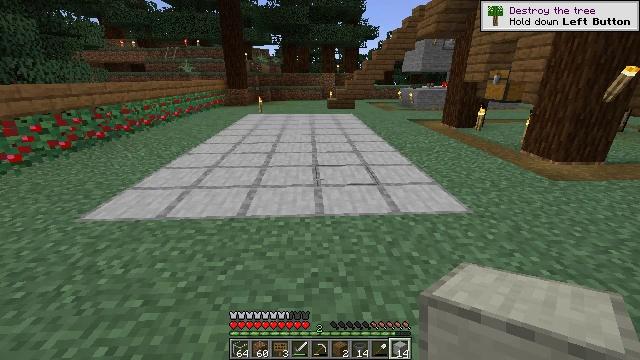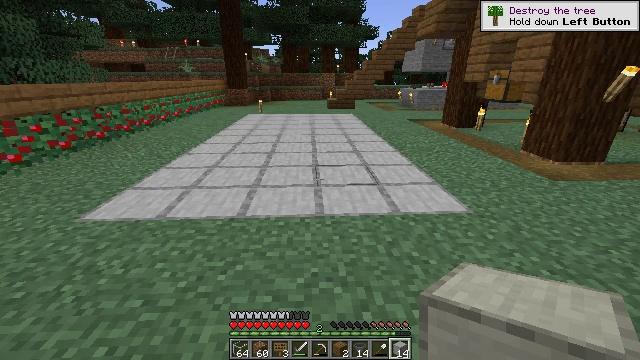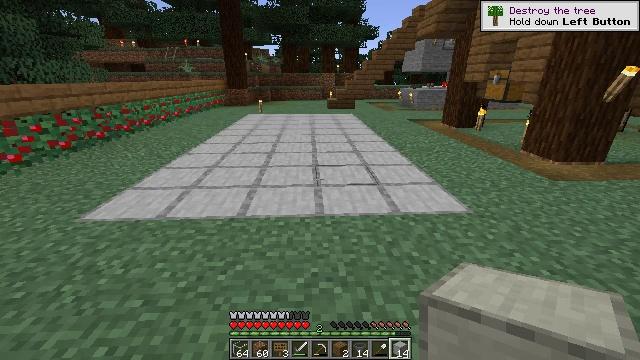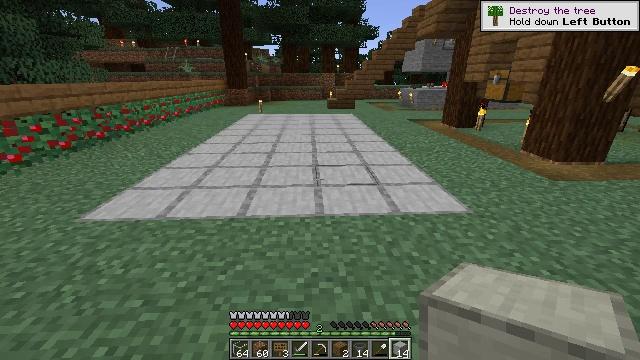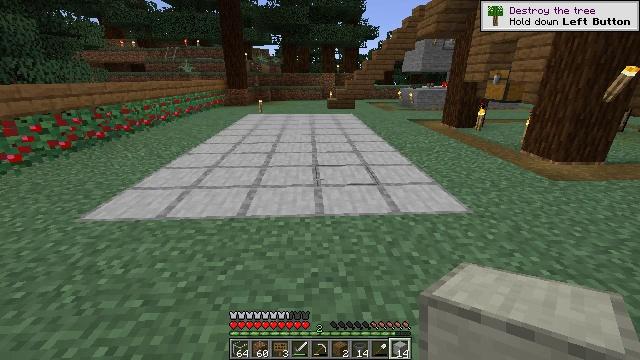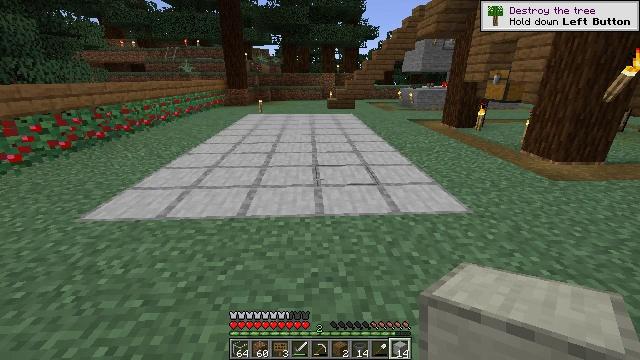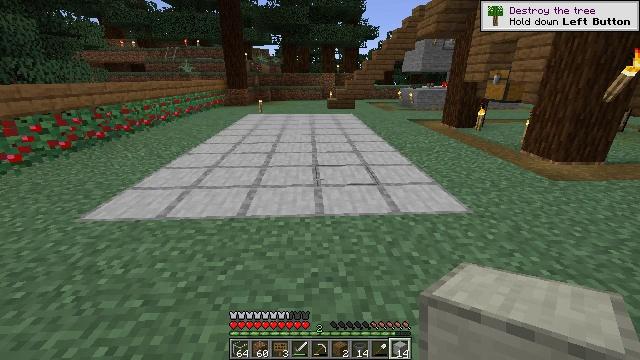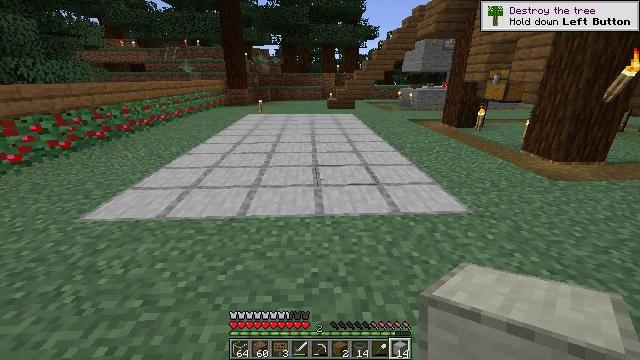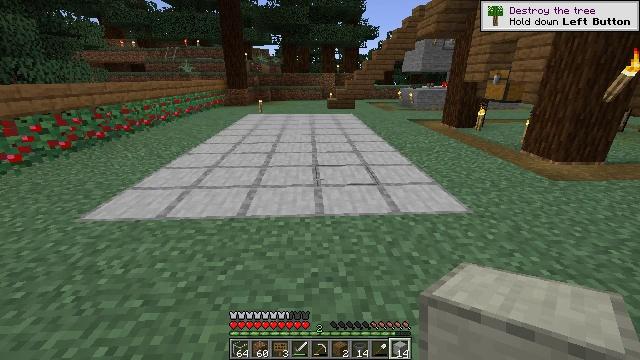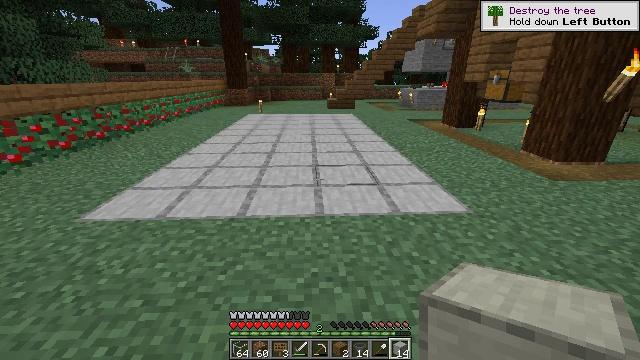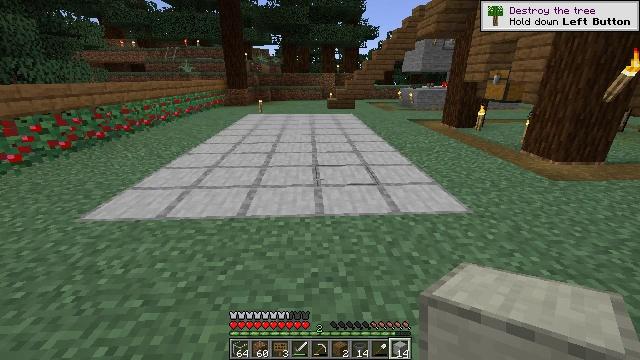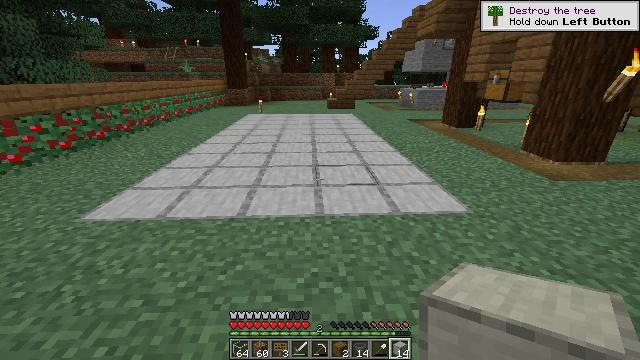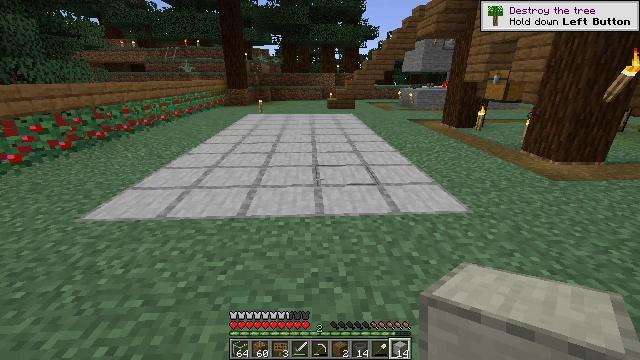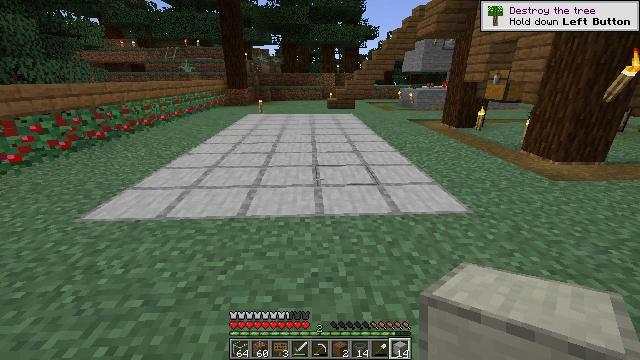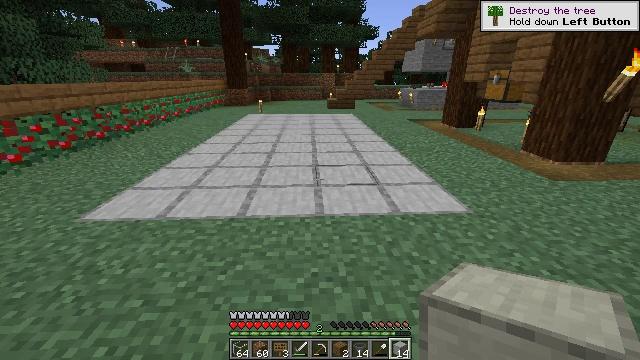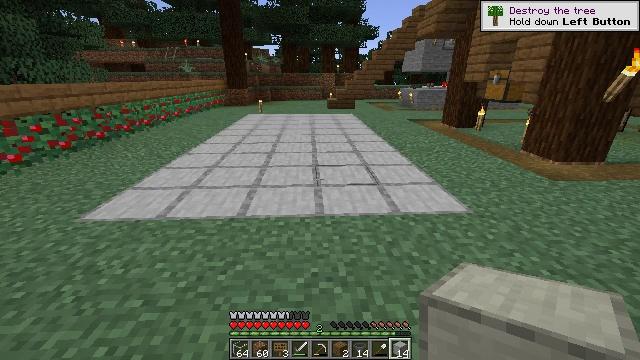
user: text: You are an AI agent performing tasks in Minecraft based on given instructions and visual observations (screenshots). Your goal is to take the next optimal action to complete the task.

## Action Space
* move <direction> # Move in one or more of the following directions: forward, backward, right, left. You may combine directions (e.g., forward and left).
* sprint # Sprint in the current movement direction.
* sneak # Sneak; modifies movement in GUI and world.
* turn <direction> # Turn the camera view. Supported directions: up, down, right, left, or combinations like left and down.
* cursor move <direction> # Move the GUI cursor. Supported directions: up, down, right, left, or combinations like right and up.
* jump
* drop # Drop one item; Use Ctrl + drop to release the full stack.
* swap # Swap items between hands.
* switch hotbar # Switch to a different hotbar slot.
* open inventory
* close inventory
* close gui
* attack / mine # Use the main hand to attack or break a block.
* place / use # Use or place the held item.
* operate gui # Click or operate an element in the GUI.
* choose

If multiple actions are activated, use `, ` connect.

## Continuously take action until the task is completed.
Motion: motion action
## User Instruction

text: Gather smooth stone from the ground.
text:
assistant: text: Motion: no_op
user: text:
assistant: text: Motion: no_op
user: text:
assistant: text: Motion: no_op
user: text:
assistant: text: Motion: no_op
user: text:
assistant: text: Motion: no_op
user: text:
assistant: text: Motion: no_op
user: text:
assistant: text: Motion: no_op
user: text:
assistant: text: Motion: no_op
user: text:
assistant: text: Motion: no_op
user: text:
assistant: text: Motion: no_op
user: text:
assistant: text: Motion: no_op
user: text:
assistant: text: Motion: no_op
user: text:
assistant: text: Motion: no_op
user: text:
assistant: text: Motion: no_op
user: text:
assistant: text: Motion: no_op
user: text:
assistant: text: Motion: no_op
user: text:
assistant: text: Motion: no_op
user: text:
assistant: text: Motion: no_op
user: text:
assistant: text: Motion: no_op
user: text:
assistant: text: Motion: no_op
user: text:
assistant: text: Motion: no_op
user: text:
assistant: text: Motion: no_op
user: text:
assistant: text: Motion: no_op
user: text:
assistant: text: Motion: no_op
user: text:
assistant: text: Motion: no_op
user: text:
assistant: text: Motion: no_op
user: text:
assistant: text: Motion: no_op
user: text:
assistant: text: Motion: no_op
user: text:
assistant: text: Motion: no_op
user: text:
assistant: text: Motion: no_op